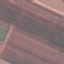
Land use / land cover: AnnualCrop